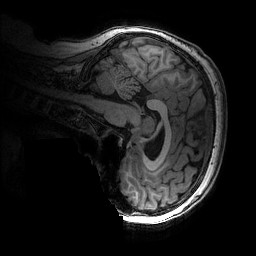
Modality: T1w
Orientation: sagittal
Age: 14
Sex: male
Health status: ill
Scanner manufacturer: ge
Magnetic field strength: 3 T
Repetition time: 0.007664 s
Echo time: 0.00342 s